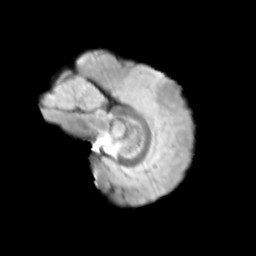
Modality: T2w
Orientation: sagittal
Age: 10
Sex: male
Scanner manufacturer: siemens
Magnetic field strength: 3 T
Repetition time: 3.8 s
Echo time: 0.07 s